Aerial crown-view tile of a tropical tree (Barro Colorado Island, Panama), acquired 20250715:
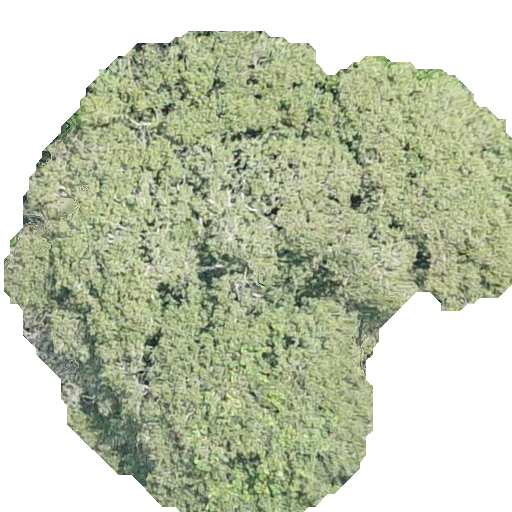
Species: Sloanea terniflora
GBIF accepted scientific name: Sloanea terniflora
Crown area: 263.986 m²